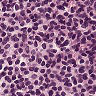
Metastatic tissue present: no